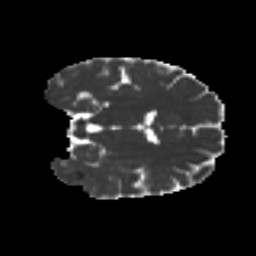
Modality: MD
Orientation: coronal
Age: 30
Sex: female
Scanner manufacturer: ge
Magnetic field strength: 3 T
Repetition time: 7.8 s
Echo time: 0.0606 s